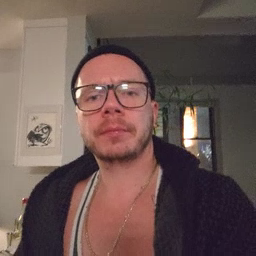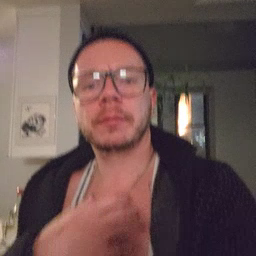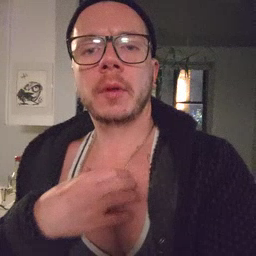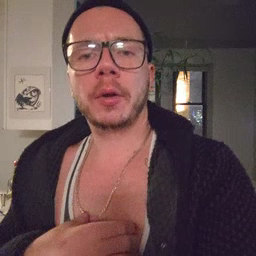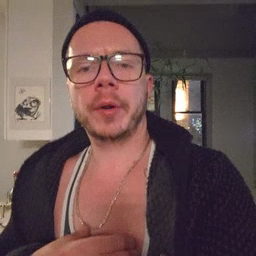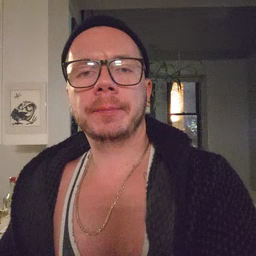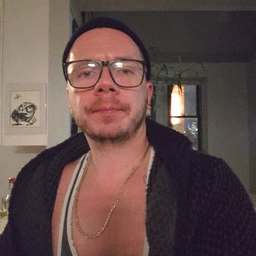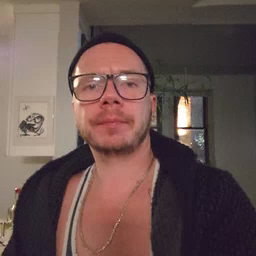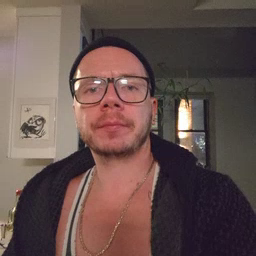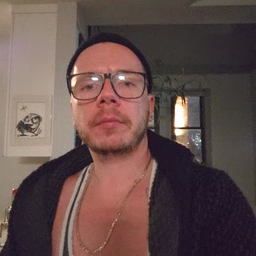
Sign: hungry